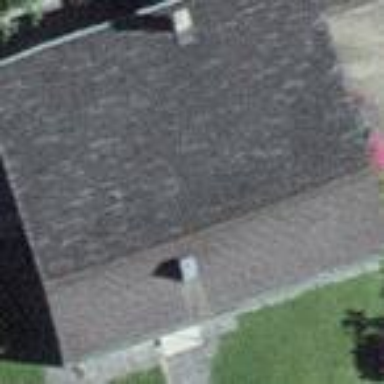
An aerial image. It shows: Simple house.